Question: What is the name of the road?
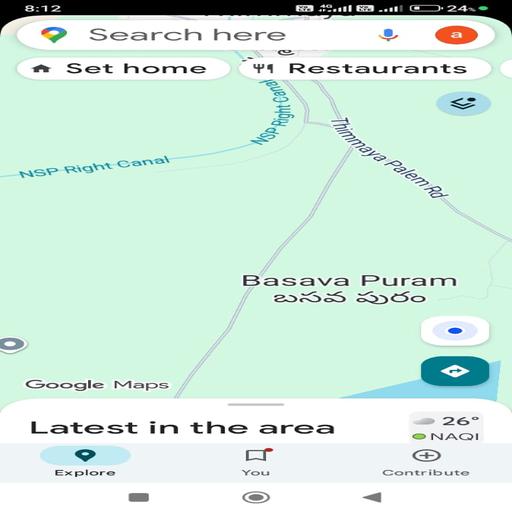
Answer: Thimmaya Palem Rd